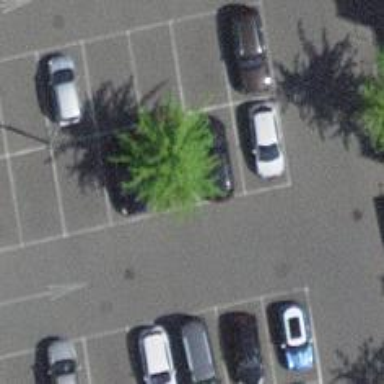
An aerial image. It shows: Car-sharing service available at this location.